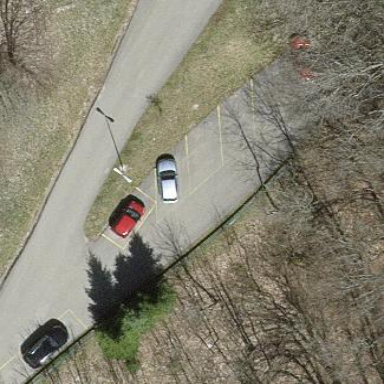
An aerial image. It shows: Parking area.